【题型】选择题　【知识点】平面几何　【难度】easy
如图，在 $\triangle ABC$ 中，点 $D$、$E$ 分别在边 $AB$、$AC$ 上，$\angle ADE = \angle C$，则下列判断错误的是（\qquad  ）

A. $\angle AED = \angle B$  \qquad \qquad \qquad
B. $DE \cdot AC = BC \cdot AE$

C. $AD \cdot AB = AE \cdot AC$  \qquad \qquad
D. $\frac{S_{\triangle AED}}{S_{\triangle ABC}} = \left( \frac{DE}{BC} \right)^2$
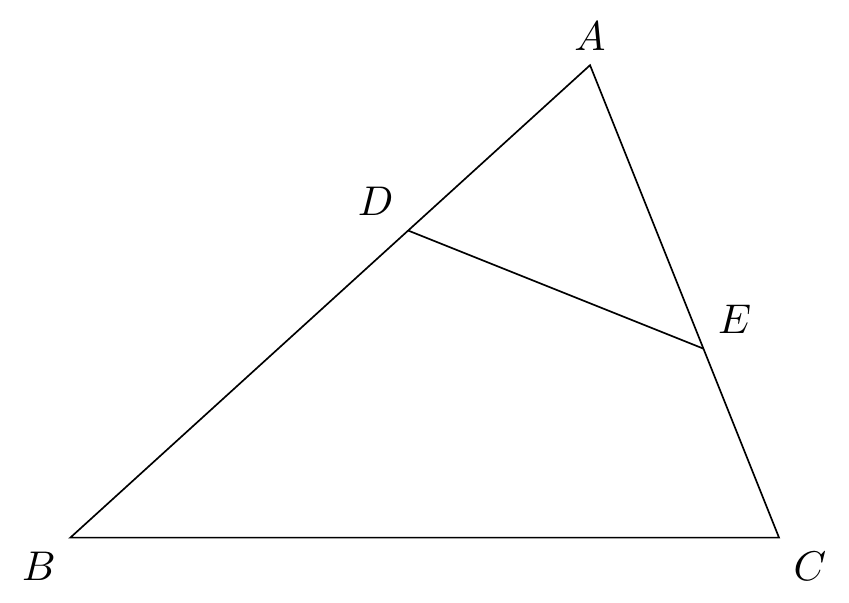
【解答】
解：
$\because \angle ADE = \angle C$，$\angle DAE = \angle CAB$，

$\therefore \triangle ADE \sim \triangle ACB$。

$\therefore \angle AED = \angle B$，
$\frac{AD}{AC} = \frac{DE}{BC} = \frac{AE}{AB}$，
$\frac{S_{\triangle AED}}{S_{\triangle ABC}} = \left( \frac{DE}{BC} \right)^2$。

$\therefore DE \cdot AC = BC \cdot AD$，$AD \cdot AB = AE \cdot AC$。

A、C、D 正确，故不符合要求；B 错误，故符合要求。

故选：B。